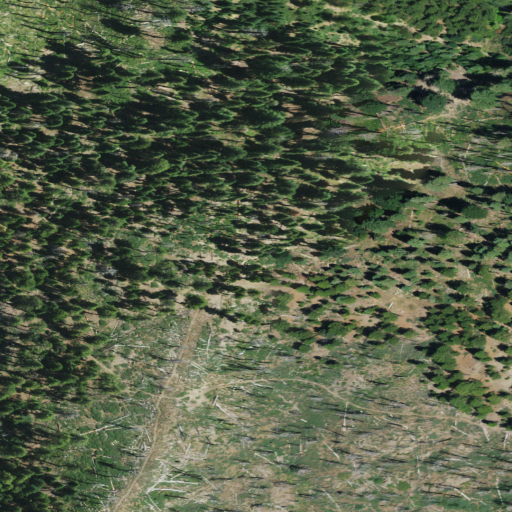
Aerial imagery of ridge(s) in California named Long Ridge containing evergreen forest, grassland, and shrub